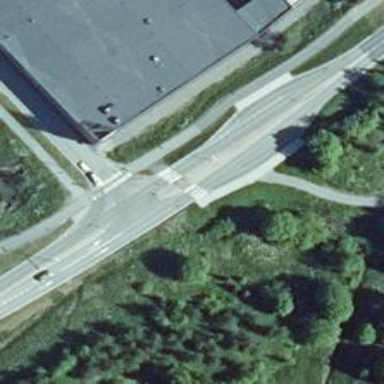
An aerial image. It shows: Marked road crossing with pedestrian island.